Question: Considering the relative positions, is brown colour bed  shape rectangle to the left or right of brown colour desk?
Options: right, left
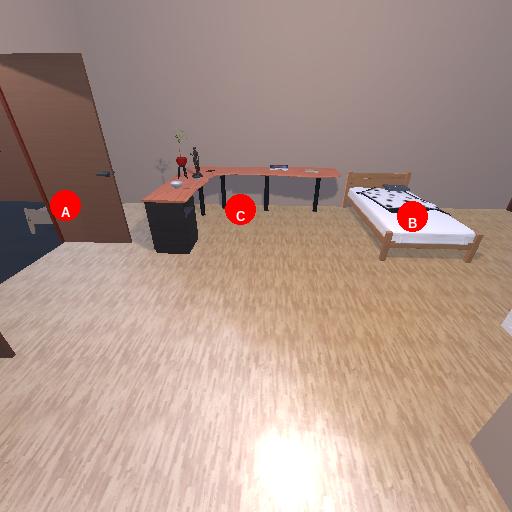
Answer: right